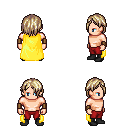
a pixel art fantasy rpg character, male body template, human, light skin, yellow cape, red pants, white blonde bangs hairstyle, leather bracers, black shoes, four views (front, back, left, right), 2x2 character sprite sheet, small pixel art, hard edges, no anti-aliasing